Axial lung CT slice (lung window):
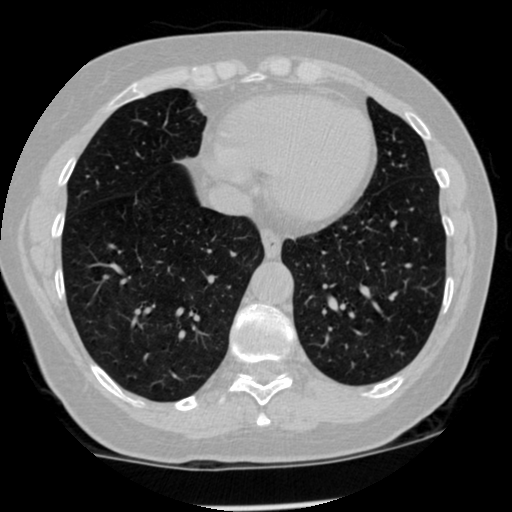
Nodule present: no